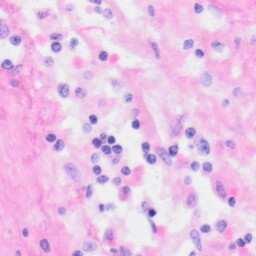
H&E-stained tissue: Kidney